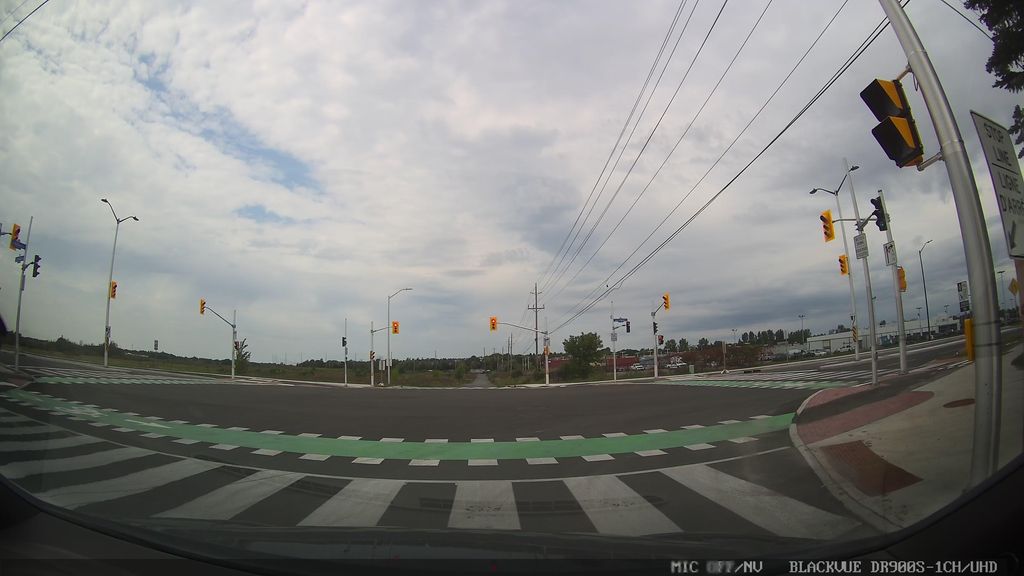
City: ottawa-gatineau